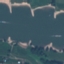
Land use / land cover: River